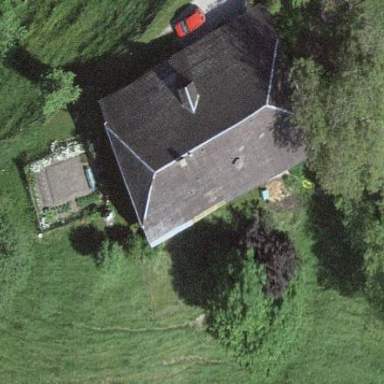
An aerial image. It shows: Farm building.